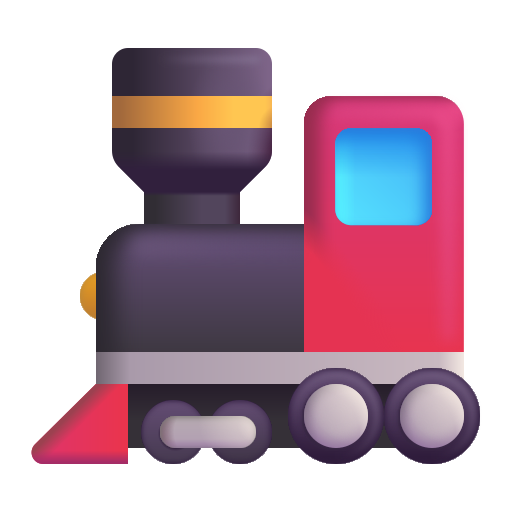
locomotive color